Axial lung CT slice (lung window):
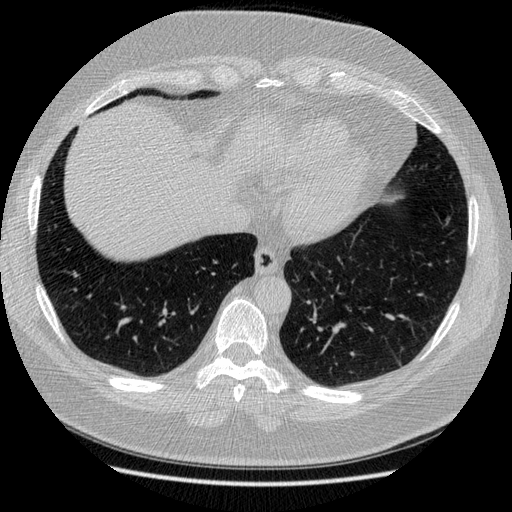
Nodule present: no